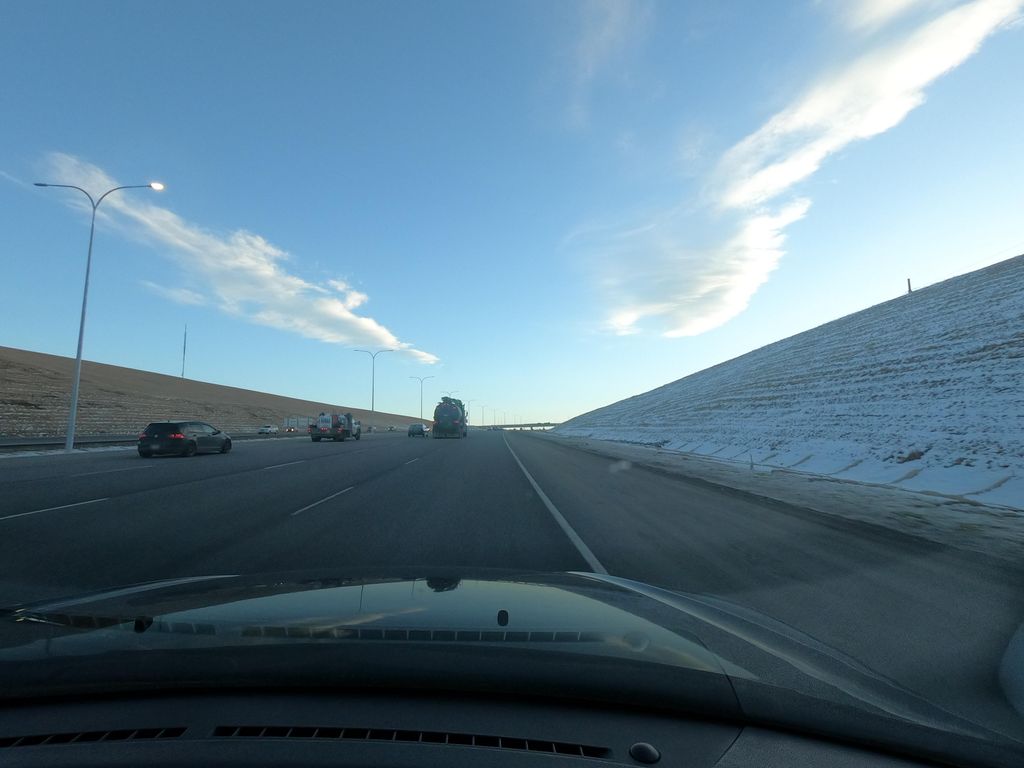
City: calgary